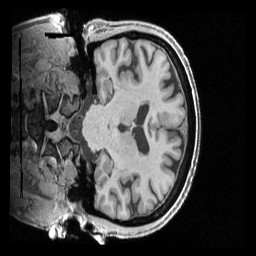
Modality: T1w
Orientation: coronal
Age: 76
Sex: male
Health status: healthy
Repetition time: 2.4 s
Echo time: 0.00222 s